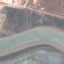
Label: River